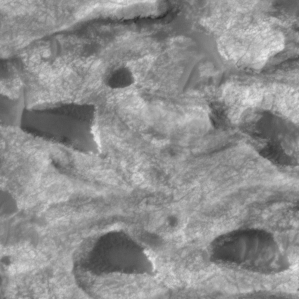
Label: non_frost